Question: Please see the image.
Basically I want to make ordered lists. And I want to insert images sometimes right sometimes left with the ordered lists.
It's like a article with different width and height images. But with ordered list. If it would with paragraph I have no problem. But I am stuck with ordered list.
Can anyone help me?

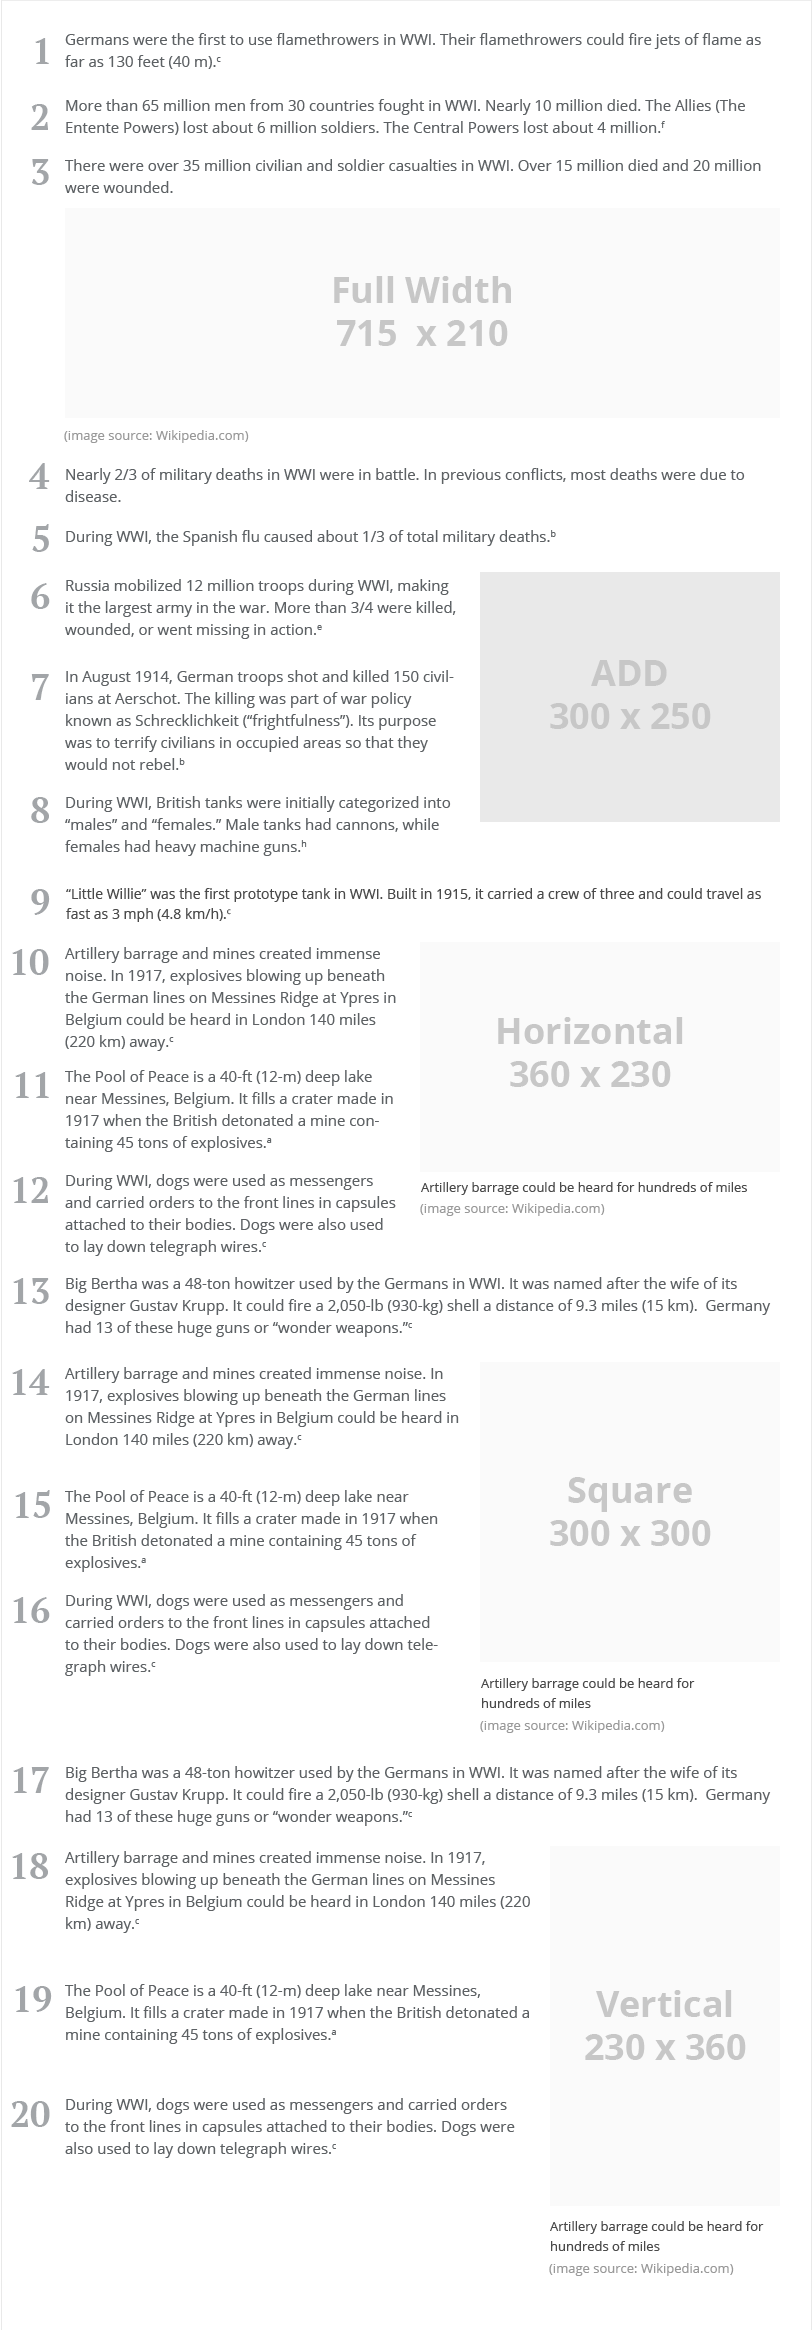
Answer: EDIT :
<URL>
These lines means you remove default list-style of the list and with before property, you can count number of '<li>' elements and style it independantly of the text
'''
ol {
counter-reset: item;
list-style-type: none;
}
li { display: block; position: relative; }
li:before {
content: counter(item) " ";
counter-increment: item;
position :absolute;
left: -30px; top: 0; font-size: 28px;
}
'''
See this post as @afelixj said :
<URL>